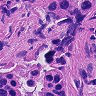
Metastatic tissue present: yes